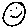
Label: smiley face